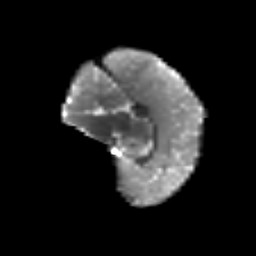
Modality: T2w
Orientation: sagittal
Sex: female
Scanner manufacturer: siemens
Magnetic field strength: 3 T
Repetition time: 5 s
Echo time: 0.071 s